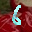
Label: 6